Field crop: maize
Growth stage: 2
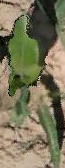
Species: maize